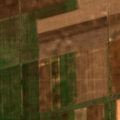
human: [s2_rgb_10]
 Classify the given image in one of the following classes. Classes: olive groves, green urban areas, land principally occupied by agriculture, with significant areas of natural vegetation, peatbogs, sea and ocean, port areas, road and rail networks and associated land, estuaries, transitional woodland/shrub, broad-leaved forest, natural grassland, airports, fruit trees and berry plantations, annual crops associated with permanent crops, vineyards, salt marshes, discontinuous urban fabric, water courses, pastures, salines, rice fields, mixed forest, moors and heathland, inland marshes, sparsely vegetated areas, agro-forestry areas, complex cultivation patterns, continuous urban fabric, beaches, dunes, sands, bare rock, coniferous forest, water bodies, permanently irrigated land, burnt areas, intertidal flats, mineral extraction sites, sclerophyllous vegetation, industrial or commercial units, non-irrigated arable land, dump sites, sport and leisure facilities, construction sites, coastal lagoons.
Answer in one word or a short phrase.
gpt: non-irrigated arable land